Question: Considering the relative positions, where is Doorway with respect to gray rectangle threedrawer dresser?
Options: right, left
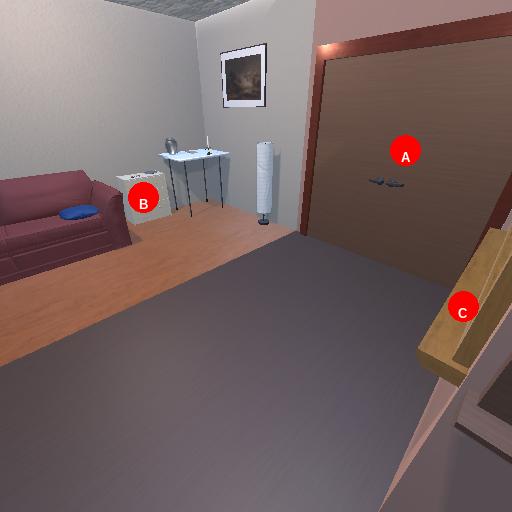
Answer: right